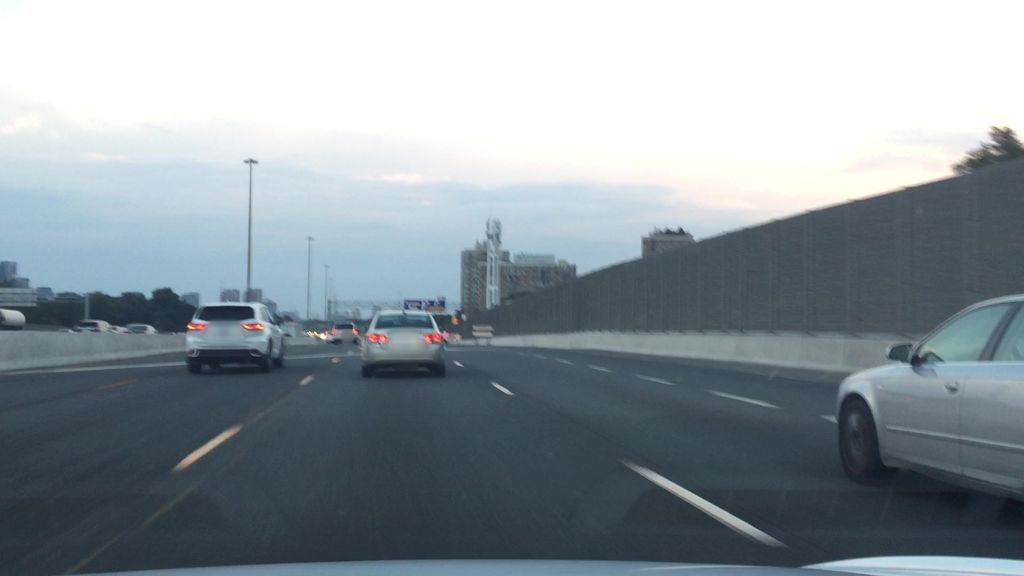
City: toronto